Question:
Below is a apache bench run for 10K requests with 50 concurrent threads.
I need help understanding the results, does anything stand out in the results that might be pointing to something blocking and restricting more requests per second?
I'm looking at the connection time section, and see 'waiting' and 'processing'. It shows the mean time for waiting is 208, and the mean time to connect is 0 and processing is 208..yet the total is 208. Can someone explain this to me as it doesn't make much sense to me.
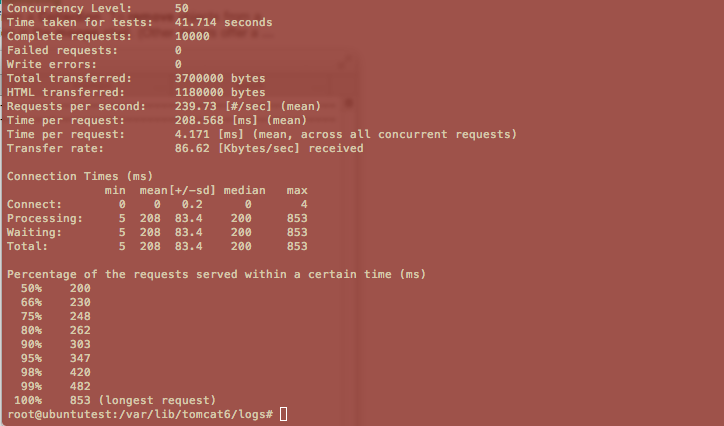
Answer: is time it took ab to establish connection with your server. you are probably running it on same server or within LAN, so your connect time is 0.
is total time server took to process and send complete response.
is time between sending request and receiving 1st byte of response.
Again, since you are running on same server, and small size of file, your processing time == wait time.
For real benchmark, try ab from multiple points near your target market to get real idea of latency. Right now all the info you have is the wait time.